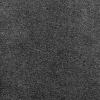
Atmospheric dust classification: dusty